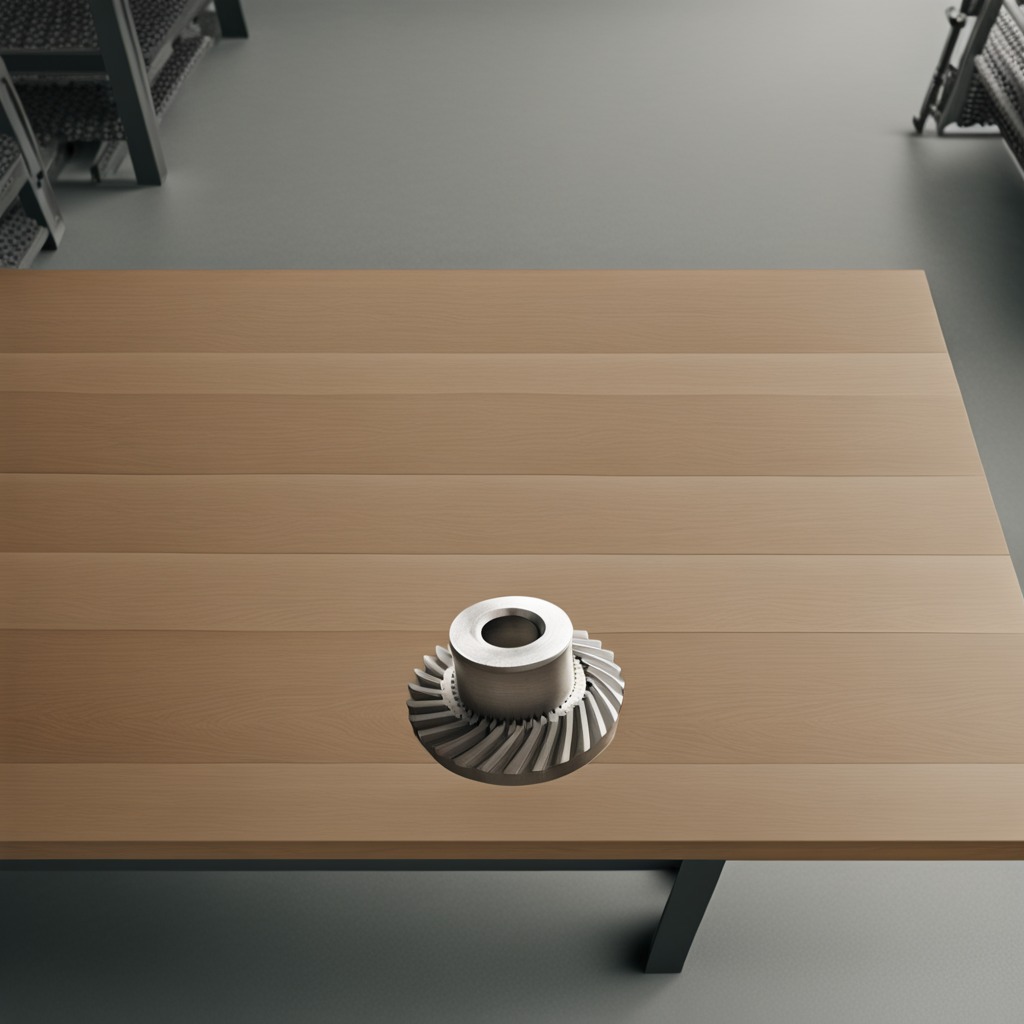
A steel gear with teeth is lying on a workbench inside a coastal fishing gear workshop.